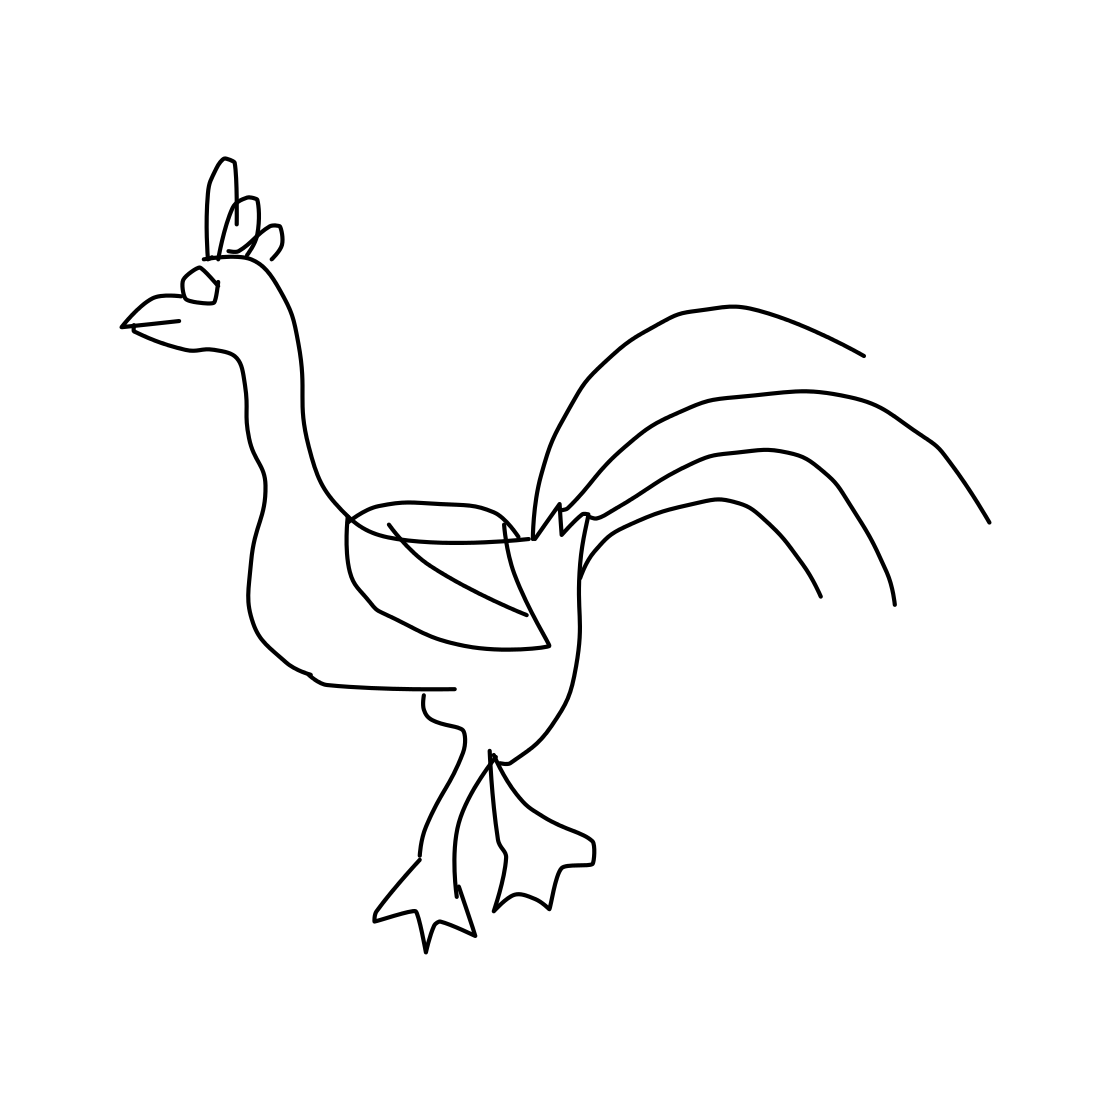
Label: rooster